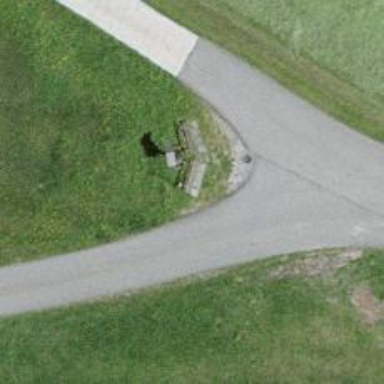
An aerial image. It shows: Bench.